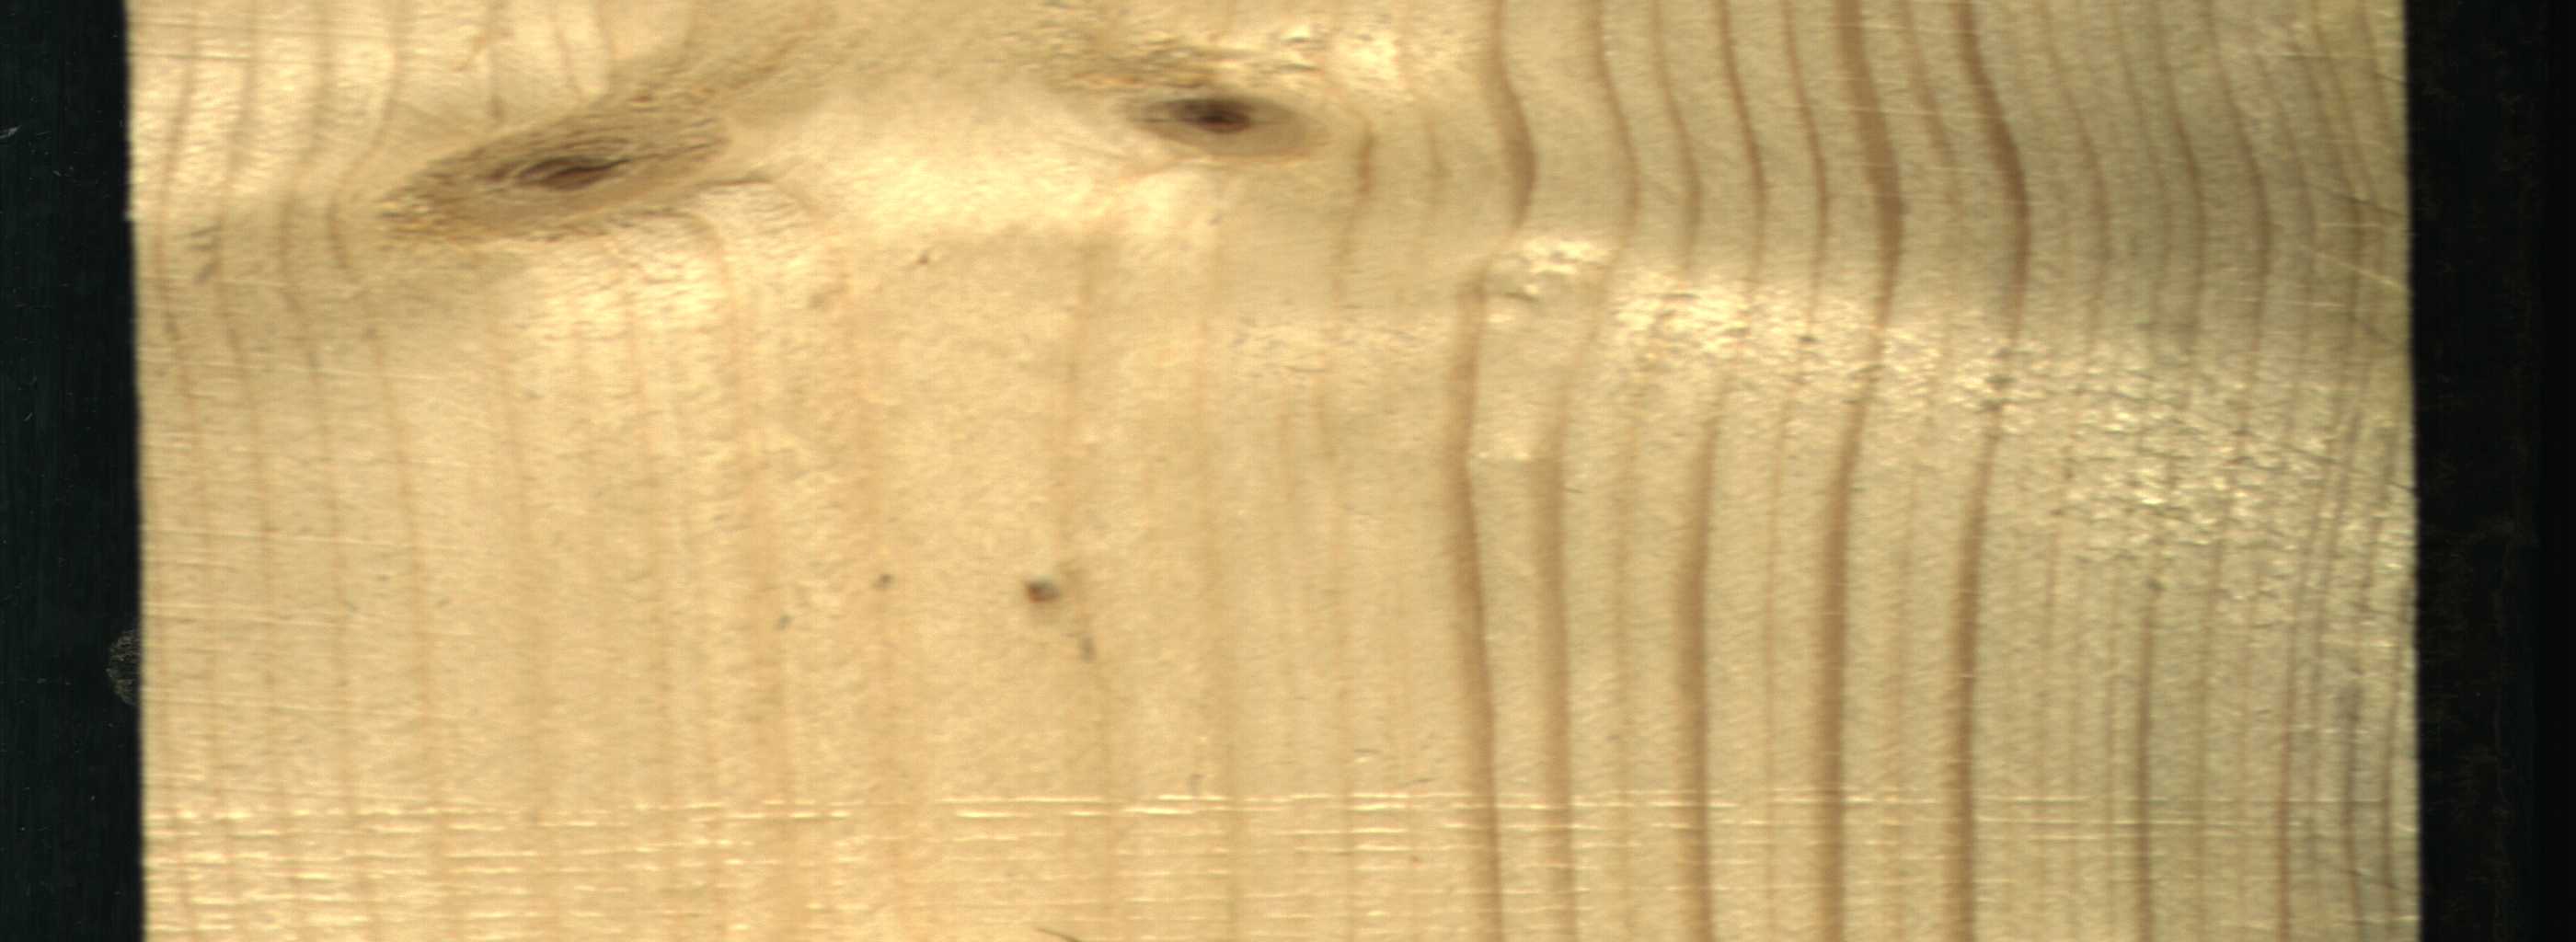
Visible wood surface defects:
Live_Knot
Live_Knot